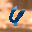
Label: 6